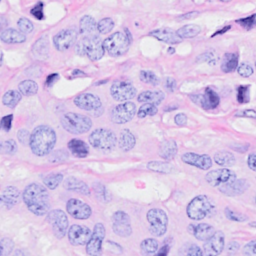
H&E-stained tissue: Breast